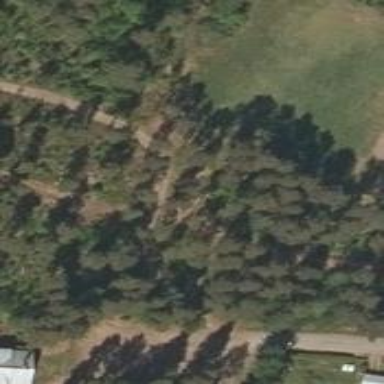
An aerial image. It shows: Disc golf hole.